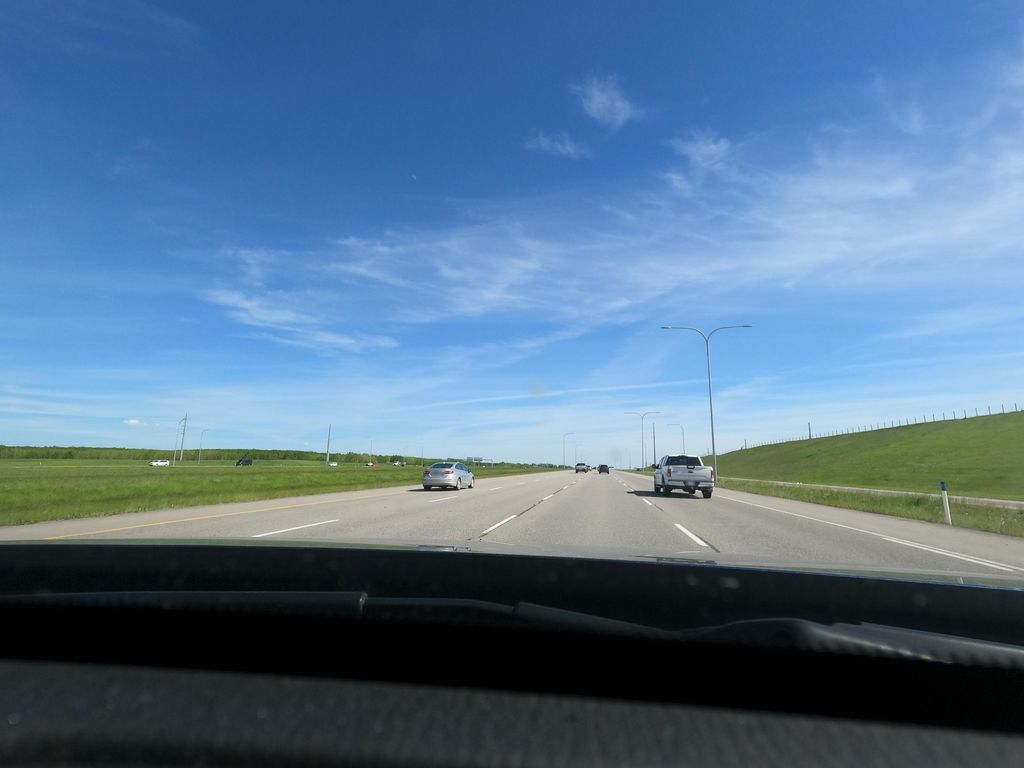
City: calgary